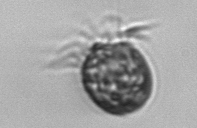
Label: Ciliophora